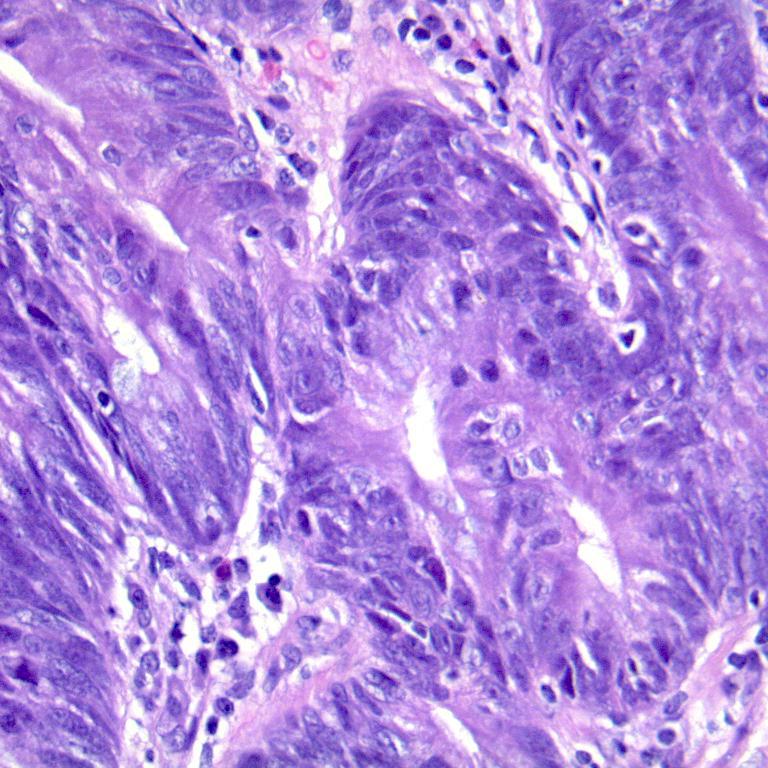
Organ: colon
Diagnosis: adenocarcinomas